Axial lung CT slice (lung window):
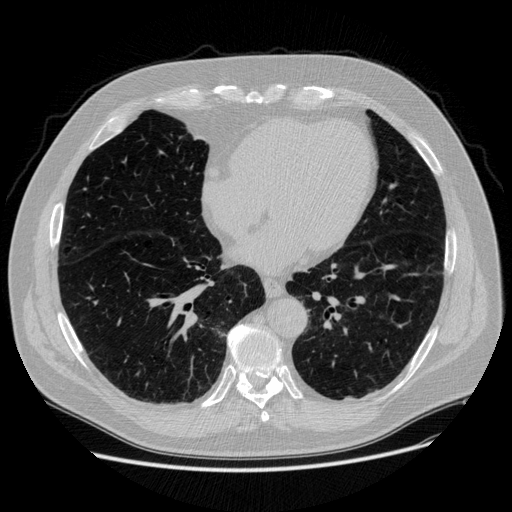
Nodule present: no